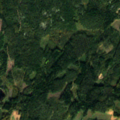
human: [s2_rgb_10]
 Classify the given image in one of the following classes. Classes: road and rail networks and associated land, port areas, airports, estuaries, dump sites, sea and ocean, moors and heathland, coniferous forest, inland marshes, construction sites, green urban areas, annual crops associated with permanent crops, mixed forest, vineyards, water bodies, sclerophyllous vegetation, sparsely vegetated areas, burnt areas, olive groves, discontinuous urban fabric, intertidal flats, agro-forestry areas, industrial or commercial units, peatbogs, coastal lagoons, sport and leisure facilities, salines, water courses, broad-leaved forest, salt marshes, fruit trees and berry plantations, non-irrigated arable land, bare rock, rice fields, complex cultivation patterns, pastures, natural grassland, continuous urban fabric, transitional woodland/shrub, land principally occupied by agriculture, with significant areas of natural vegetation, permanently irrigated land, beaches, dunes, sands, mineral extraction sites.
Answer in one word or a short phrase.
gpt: coniferous forest, transitional woodland/shrub